Question:
I have a camera in the center of the scene, 1 sphere at z=400 distance from the camera, with it's parent in the center.
I want to drag the sphere up/down/left/right from the view but at the same time not change it's z - position from the center.
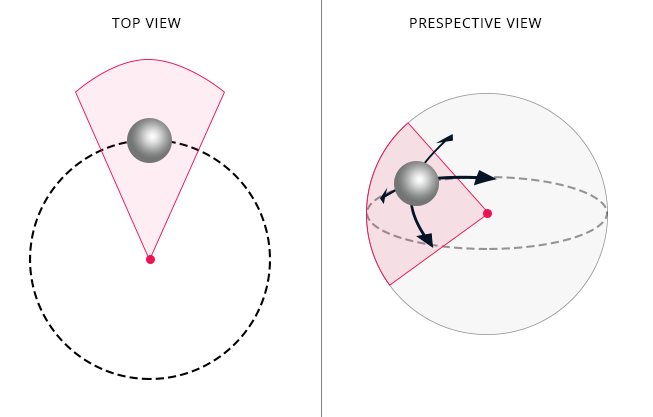
Answer: I ended up using another sphere and make it invisible, add 'side: THREE.DoubleSide' to the material and use it for raycasting.